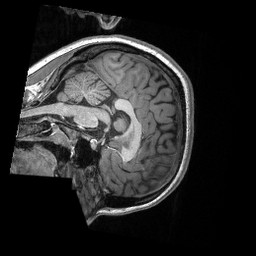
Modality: T1w
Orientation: sagittal
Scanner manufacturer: siemens
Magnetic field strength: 3 T
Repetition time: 2.3 s
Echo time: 0.00308 s